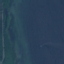
Label: SeaLake